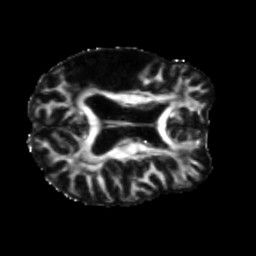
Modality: FA
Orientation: axial
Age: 66
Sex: male
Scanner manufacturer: siemens
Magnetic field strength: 3 T
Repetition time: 5.25 s
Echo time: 0.08 s